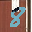
Label: 8